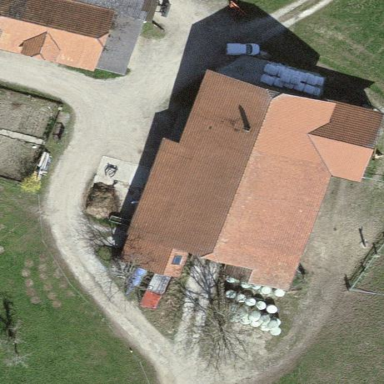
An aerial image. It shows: Farmyard area.